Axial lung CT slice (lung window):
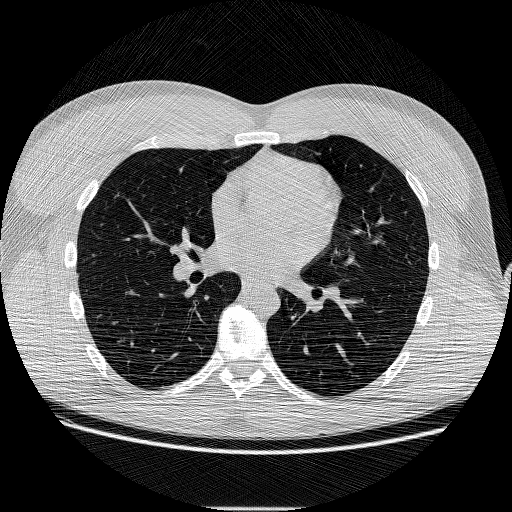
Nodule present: no